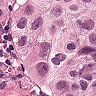
Metastatic tissue present: yes